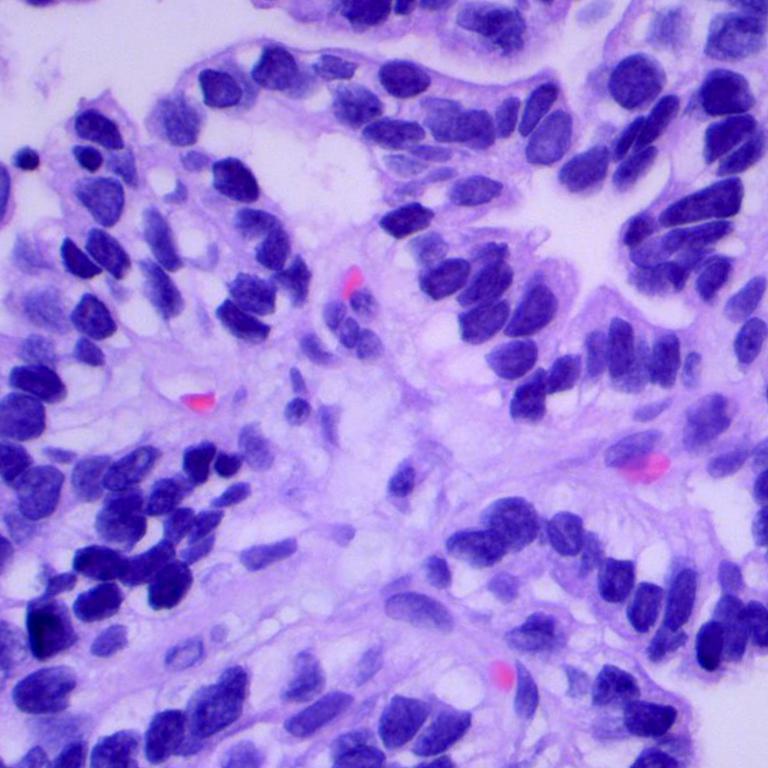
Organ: lung
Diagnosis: adenocarcinomas